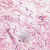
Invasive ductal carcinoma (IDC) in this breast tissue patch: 0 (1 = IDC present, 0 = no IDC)